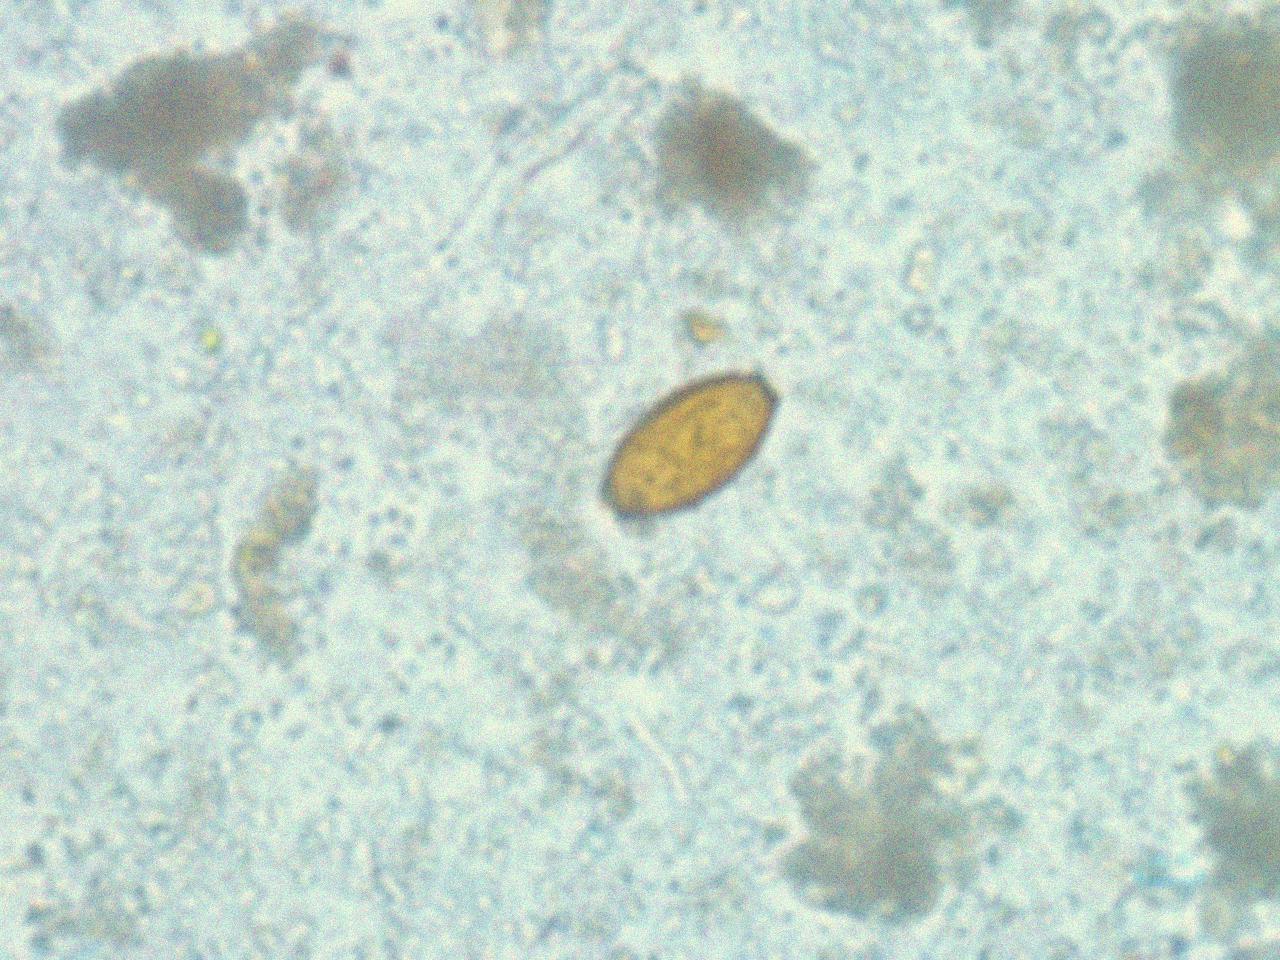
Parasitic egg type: Trichuris trichiura